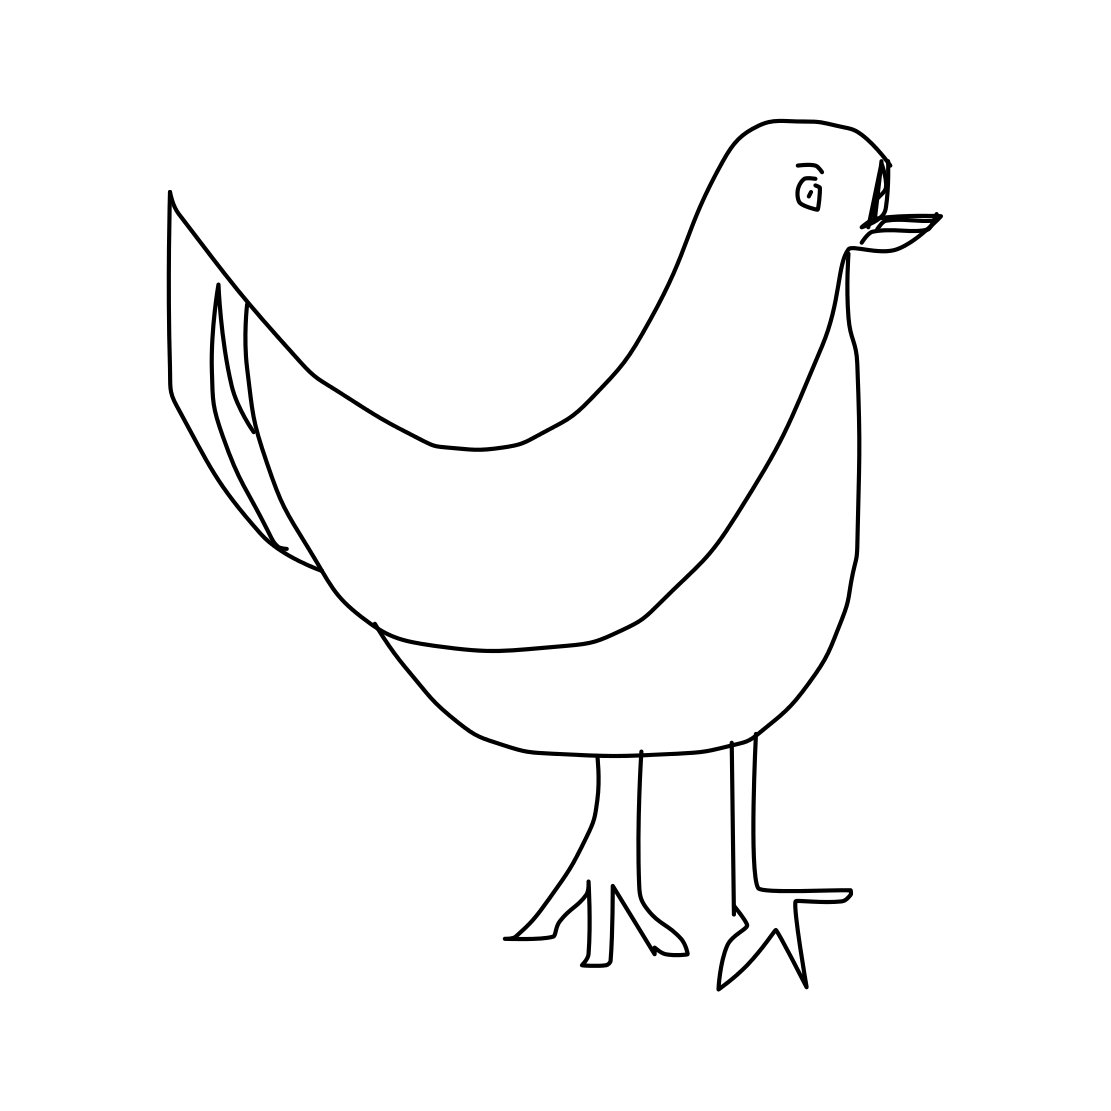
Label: standing bird